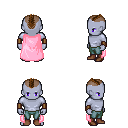
a pixel art fantasy rpg character, male body template, dark elf, purple skin, pink cape, teal pants, brown short mohawk hairstyle, leather bracers, brown shoes, four views (front, back, left, right), 2x2 character sprite sheet, small pixel art, hard edges, no anti-aliasing